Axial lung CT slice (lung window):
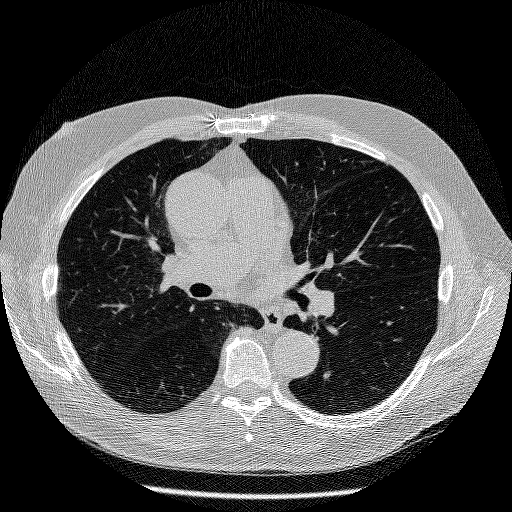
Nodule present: no